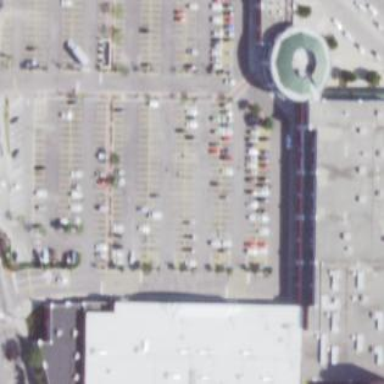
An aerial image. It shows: Retail area.